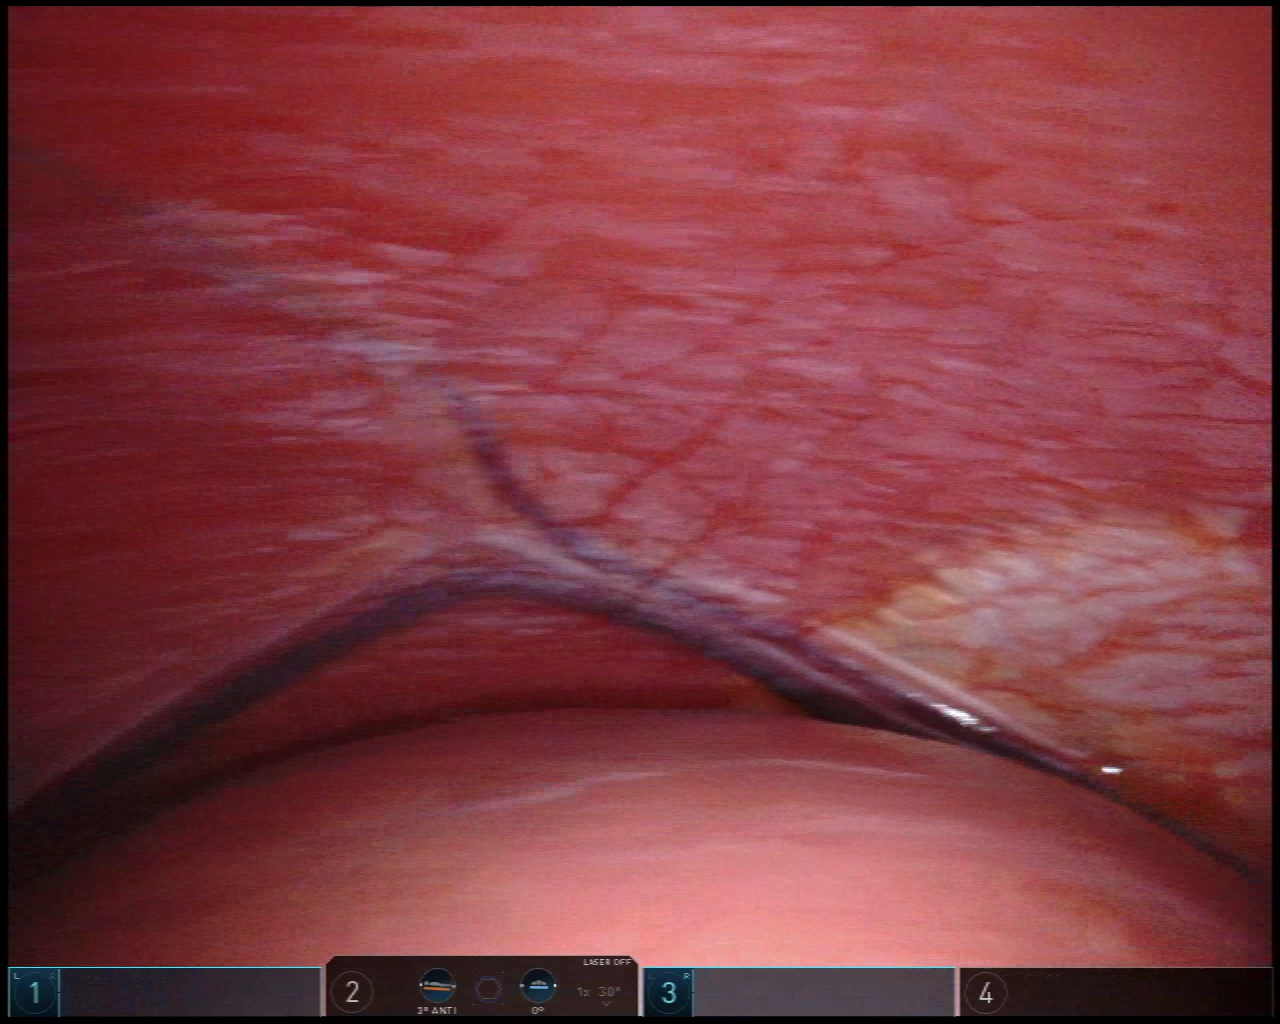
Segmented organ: liver
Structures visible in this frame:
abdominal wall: yes
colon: no
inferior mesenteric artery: no
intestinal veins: no
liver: yes
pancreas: no
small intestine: no
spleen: no
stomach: no
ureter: no
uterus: no
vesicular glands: no